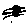
Label: square